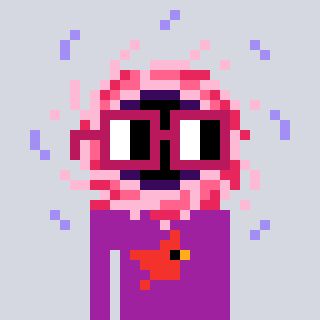
a pixel art character with square dark red glasses, a blackhole-shaped head and a magenta-colored body on a cool background